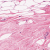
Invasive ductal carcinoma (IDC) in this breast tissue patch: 0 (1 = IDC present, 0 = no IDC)